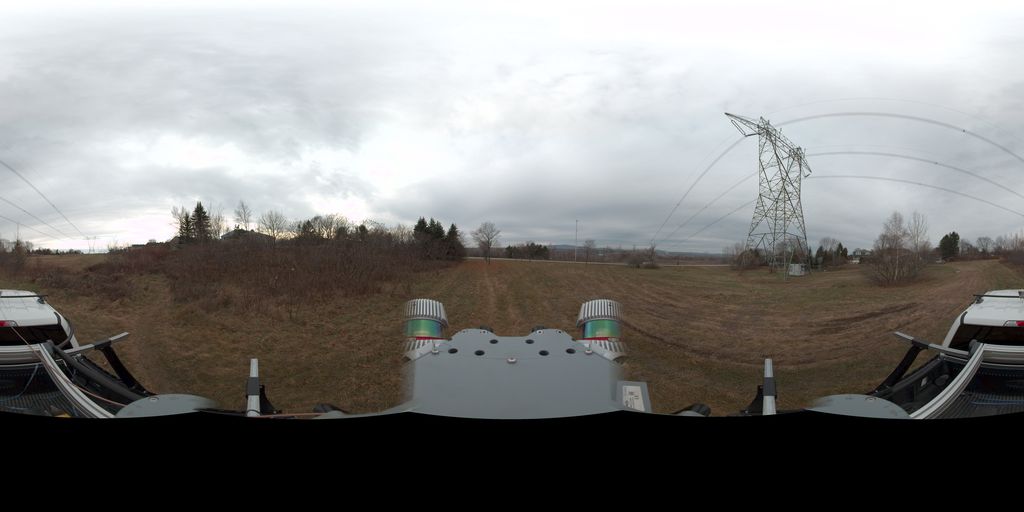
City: quebec_city